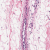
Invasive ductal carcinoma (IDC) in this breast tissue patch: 0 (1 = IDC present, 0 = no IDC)